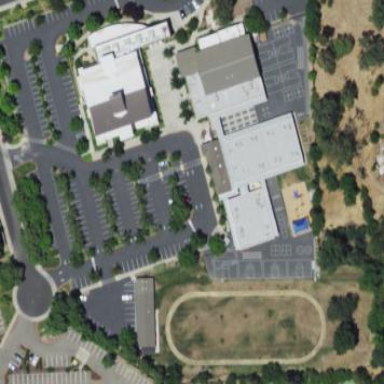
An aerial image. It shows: School.